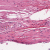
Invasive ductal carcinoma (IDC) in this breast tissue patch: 0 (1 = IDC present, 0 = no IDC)